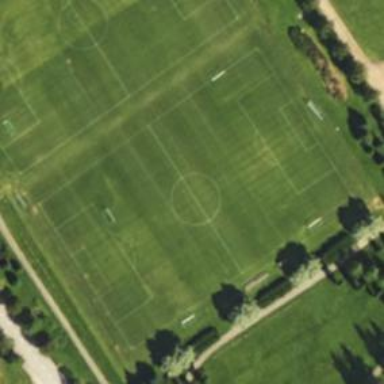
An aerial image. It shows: Soccer pitch designated for leisure and sports activities.